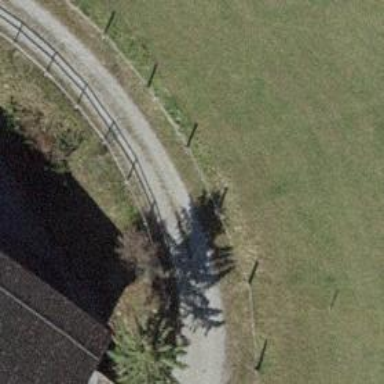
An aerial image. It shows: Fence.